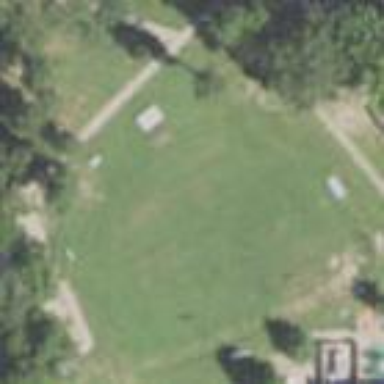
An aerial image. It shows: Baseball pitch for leisure land.